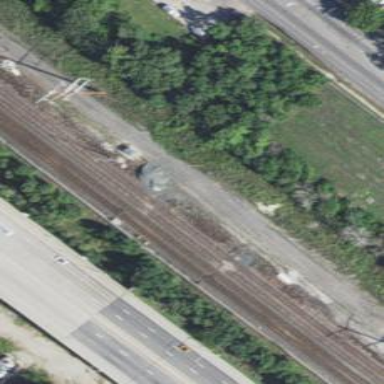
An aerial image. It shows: Abandoned railway.